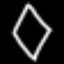
Label: diamond